Field crop: maize
Growth stage: 2
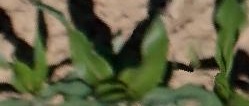
Species: maize